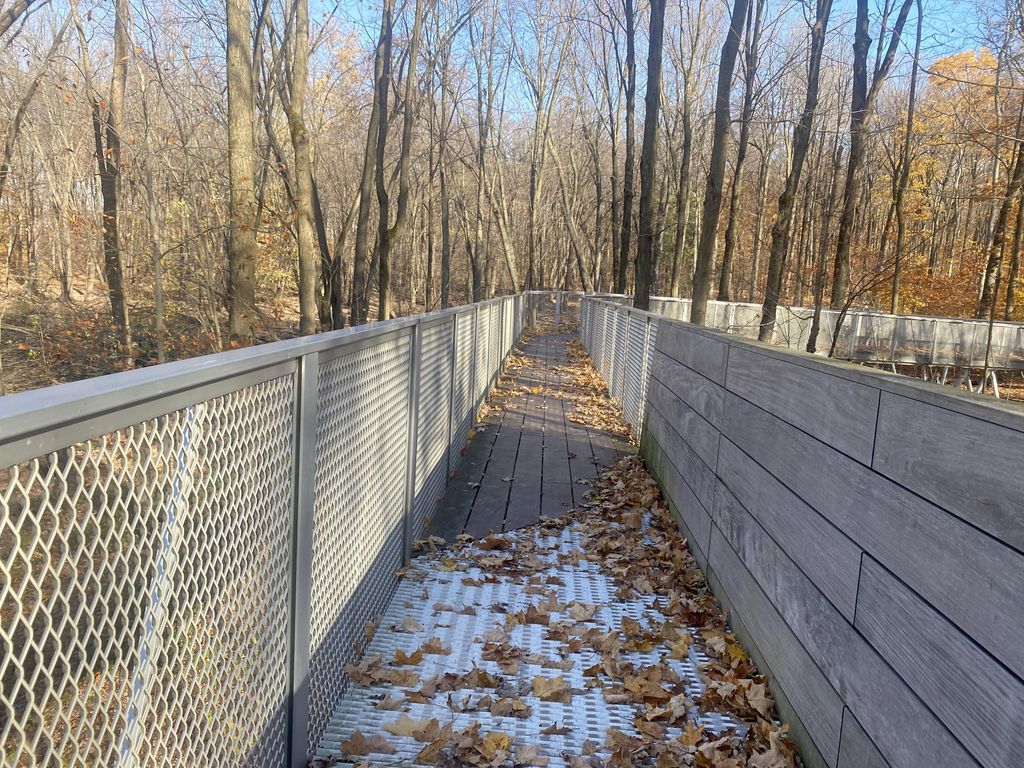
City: montreal